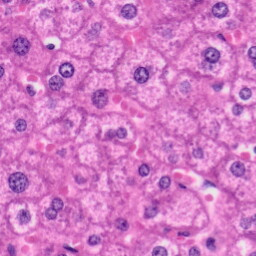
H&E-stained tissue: Liver